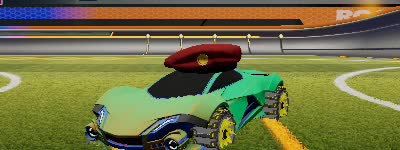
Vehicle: werewolf